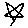
Label: star